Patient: sex M, age 40
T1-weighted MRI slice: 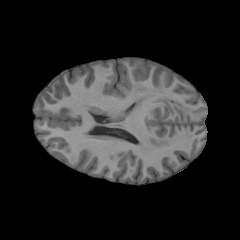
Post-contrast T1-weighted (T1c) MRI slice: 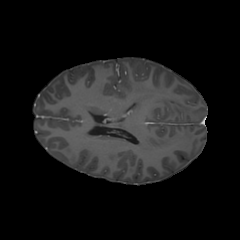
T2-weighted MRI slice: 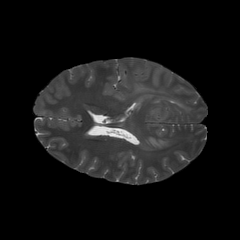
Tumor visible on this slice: yes
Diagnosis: Astrocytoma, IDH-mutant
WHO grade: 3